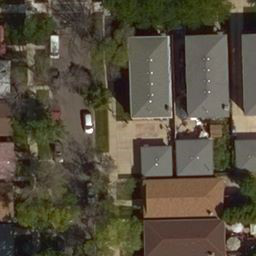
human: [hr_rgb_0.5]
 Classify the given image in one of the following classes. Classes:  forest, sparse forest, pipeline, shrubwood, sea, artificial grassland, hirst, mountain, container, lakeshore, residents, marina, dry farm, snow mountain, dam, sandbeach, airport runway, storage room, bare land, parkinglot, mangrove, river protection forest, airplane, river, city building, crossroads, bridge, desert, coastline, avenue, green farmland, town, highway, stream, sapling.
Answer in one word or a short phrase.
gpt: residents